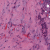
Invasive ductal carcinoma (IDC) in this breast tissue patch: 1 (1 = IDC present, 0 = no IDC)